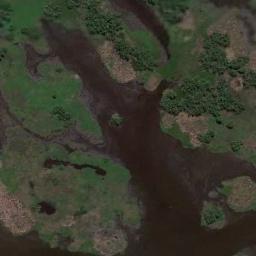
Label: wetland